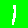
Digit: 1